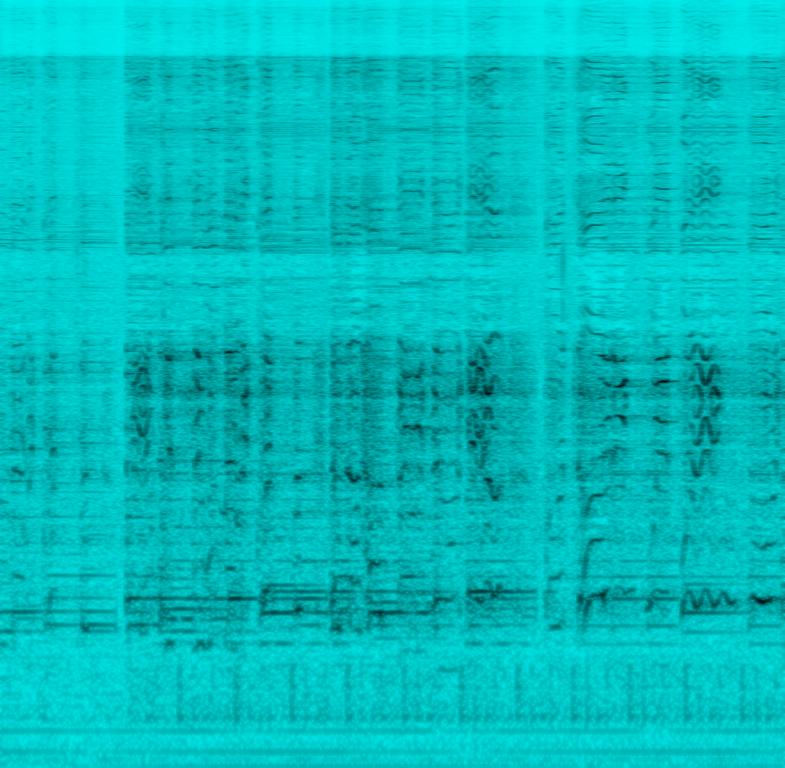
Two voices can be heard singing a Christmas song accompanied by a piano or guitar playing along chords. The sounds seem to come out of a box rather than being sung live. The recording is of very poor audio quality. This song may be playing at Christmas time.